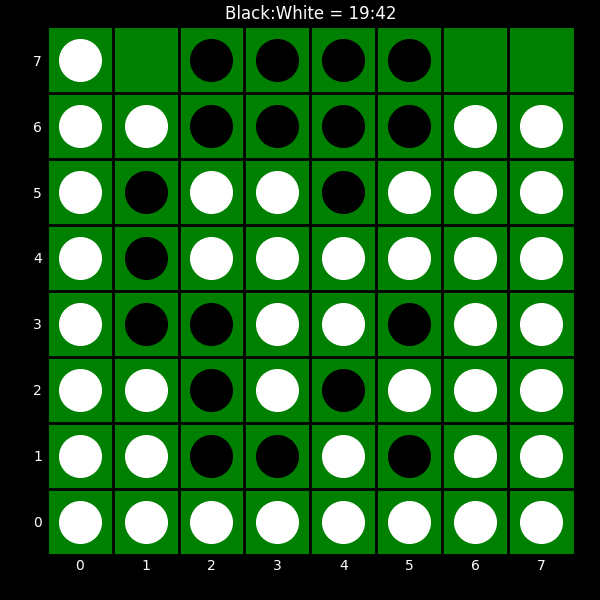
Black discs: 19
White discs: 42